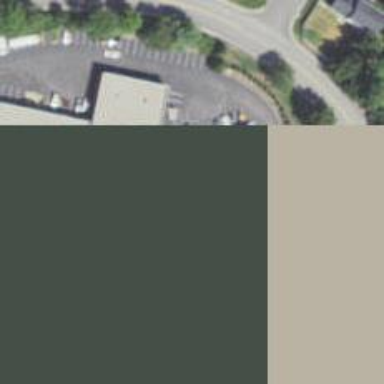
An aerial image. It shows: Veterinary facility.